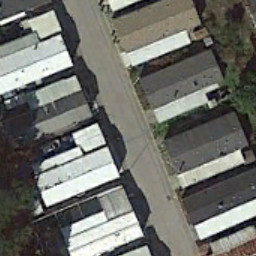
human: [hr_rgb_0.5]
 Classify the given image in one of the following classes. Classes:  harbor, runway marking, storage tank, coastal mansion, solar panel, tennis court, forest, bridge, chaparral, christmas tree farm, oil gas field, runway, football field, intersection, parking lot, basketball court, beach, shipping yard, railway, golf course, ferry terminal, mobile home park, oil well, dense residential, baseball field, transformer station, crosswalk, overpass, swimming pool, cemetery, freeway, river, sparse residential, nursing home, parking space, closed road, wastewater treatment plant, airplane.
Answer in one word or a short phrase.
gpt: mobile home park